Field crop: tomato
Growth stage: 1
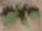
Species: solanum